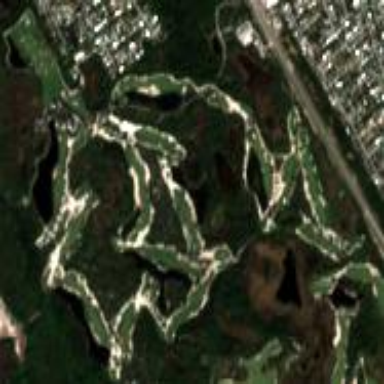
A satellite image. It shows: Golf course.